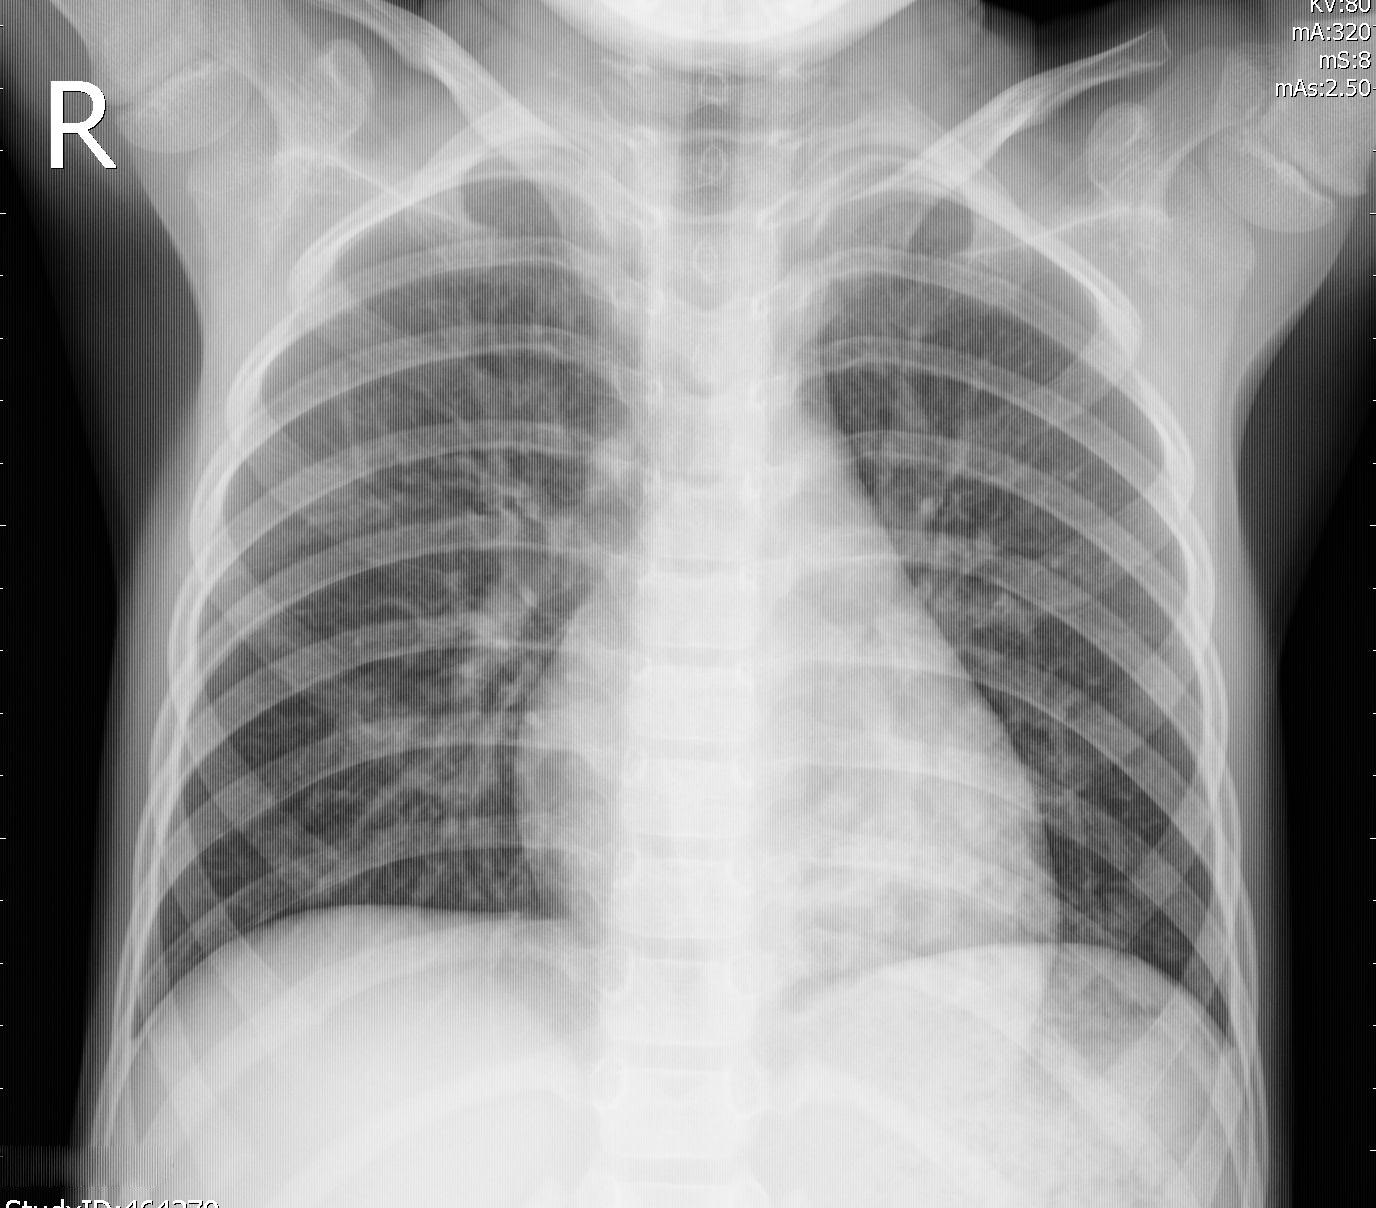
Diagnosis: PNEUMONIA